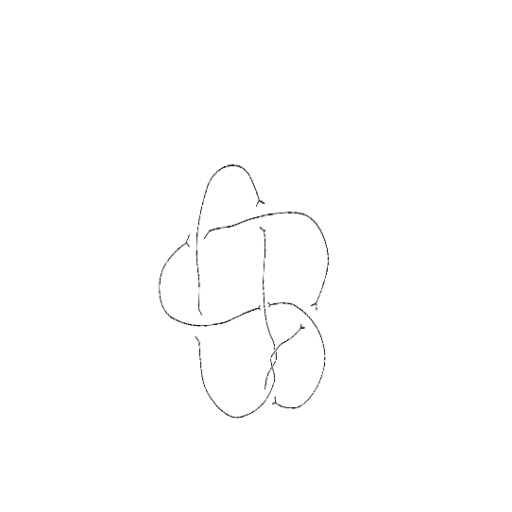
Crossing number: 8